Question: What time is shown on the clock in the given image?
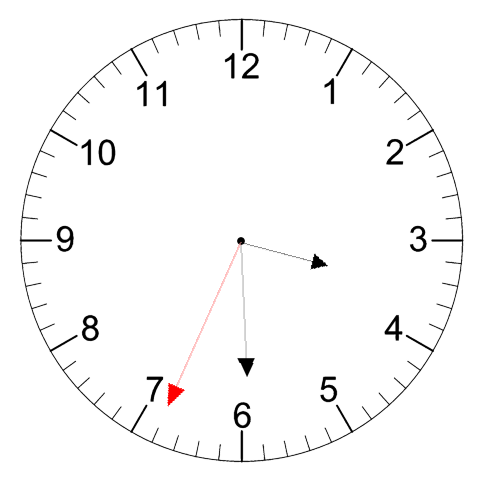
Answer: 03:29:34